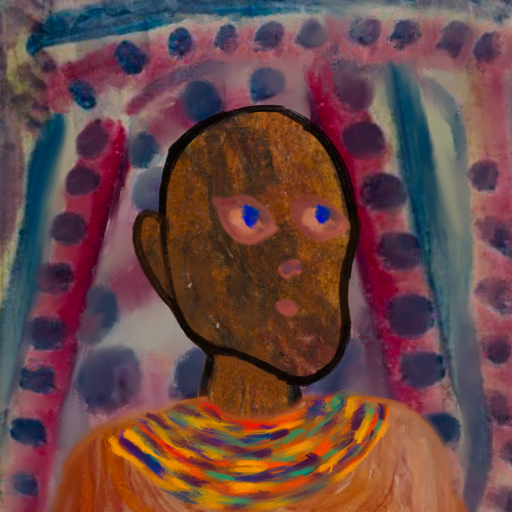
Background: HillGirl, Head And Neck Side: Mosgoul, Face Side: Mother_And_Son_Mother, Bust: Pious_Lady, Hair Side: Blank, Head Accessory: Blank, Second Necklace: An_Impression_2, Necklace: Blank, Baby: Blank